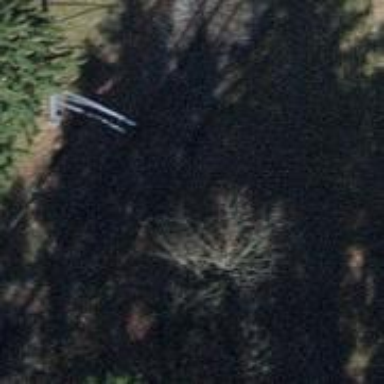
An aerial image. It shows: Railway crossing with saltire markings.